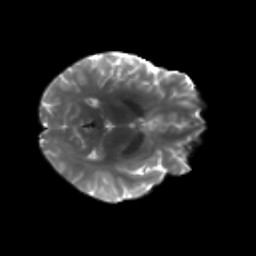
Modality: T2w
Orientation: axial
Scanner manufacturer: siemens
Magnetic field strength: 3 T
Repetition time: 4.16 s
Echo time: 0.0806 s